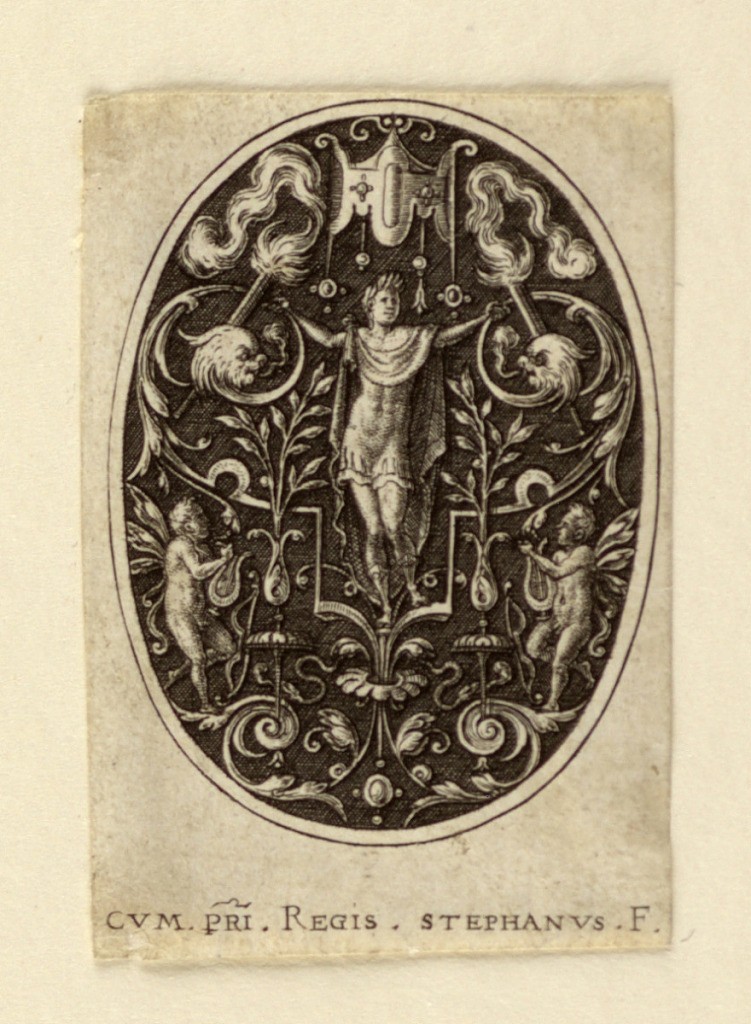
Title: Design for Ornament: Apollo
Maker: Etienne Delaune, French, 1519 - 1583
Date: ca. 1580
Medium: Engraving on off-white laid paper
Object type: Print
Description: Oval ornament design featuring a central male figure in classical drapery with arms outstretched surrounded by foliate decorative elements and two cherubs playing the lyre.